Field crop: tomato
Growth stage: 2
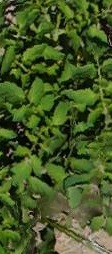
Species: tomato